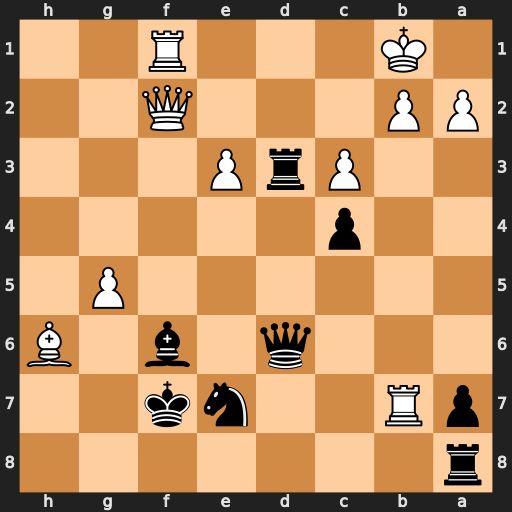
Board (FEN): r7/pR2nk2/3q1b1B/6P1/2p5/2PrP3/PP3Q2/1K3R2
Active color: b
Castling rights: -
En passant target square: -
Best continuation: Rd1+ Rxd1 Qxd1#